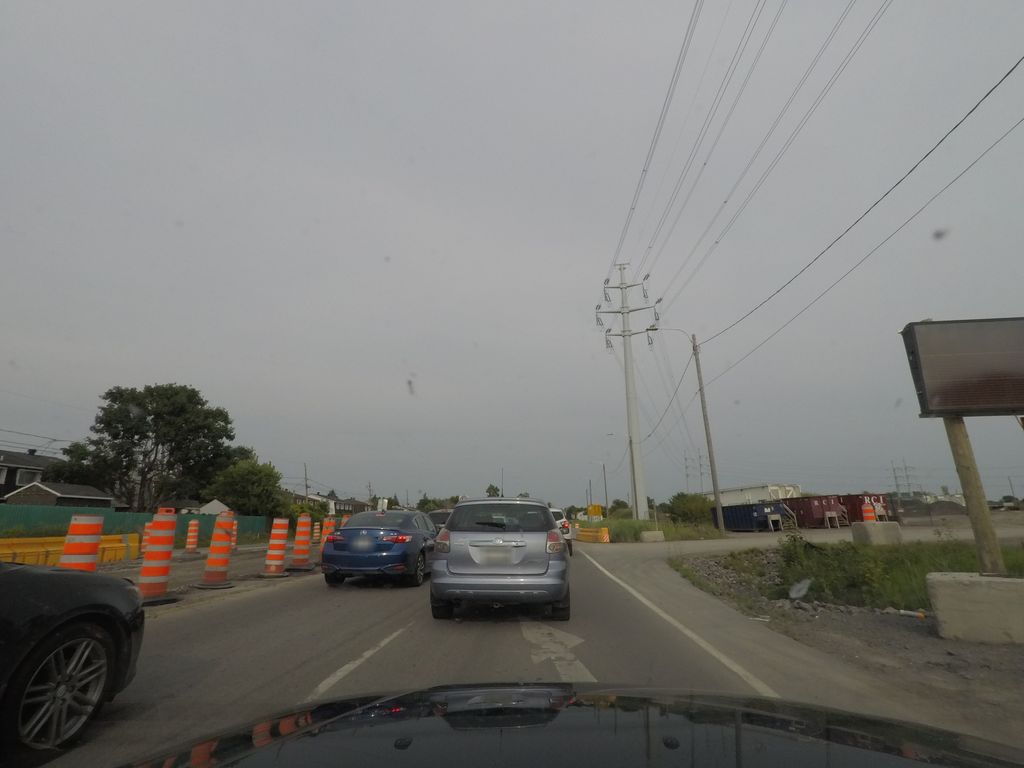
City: montreal